Field crop: maize
Growth stage: 2
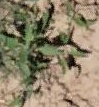
Species: atriplex